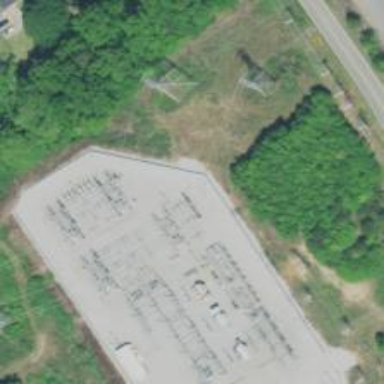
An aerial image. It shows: Switch used for power control.